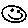
Label: smiley face